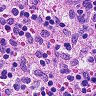
Metastatic tissue present: no